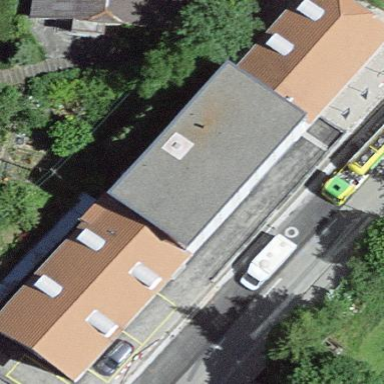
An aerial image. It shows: Industrial building.